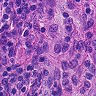
Metastatic tissue present: no